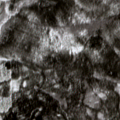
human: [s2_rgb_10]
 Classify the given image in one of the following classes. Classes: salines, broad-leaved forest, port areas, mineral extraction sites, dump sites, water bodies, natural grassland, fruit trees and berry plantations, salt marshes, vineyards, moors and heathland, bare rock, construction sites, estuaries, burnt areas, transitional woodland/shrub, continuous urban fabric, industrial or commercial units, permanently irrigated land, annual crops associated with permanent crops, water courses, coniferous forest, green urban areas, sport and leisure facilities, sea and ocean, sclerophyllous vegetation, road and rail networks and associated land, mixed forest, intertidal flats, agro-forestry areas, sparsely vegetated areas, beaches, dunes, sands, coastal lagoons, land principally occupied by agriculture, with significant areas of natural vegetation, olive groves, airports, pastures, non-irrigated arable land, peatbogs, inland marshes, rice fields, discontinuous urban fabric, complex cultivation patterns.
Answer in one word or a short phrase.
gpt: coniferous forest, mixed forest